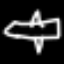
Label: airplane